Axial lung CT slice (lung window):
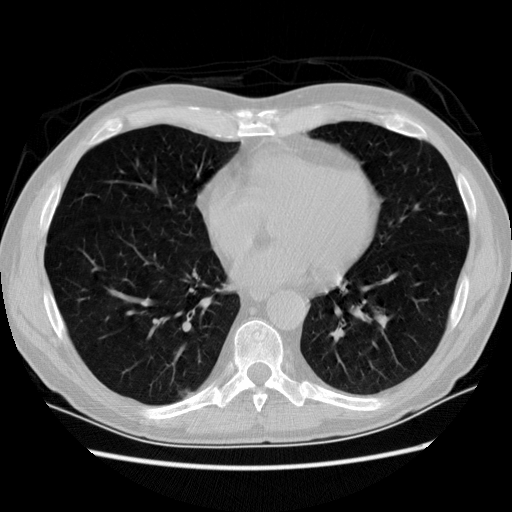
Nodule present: no